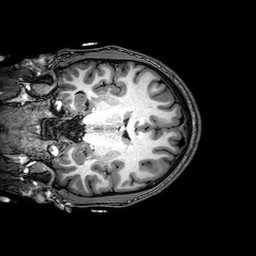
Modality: T1w
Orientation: coronal
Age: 22
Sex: male
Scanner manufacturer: philips
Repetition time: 0.008169 s
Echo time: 0.00373 s